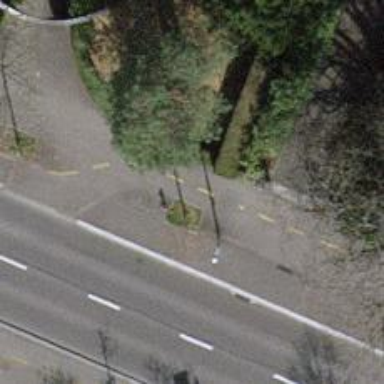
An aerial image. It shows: Tree-lined avenue.